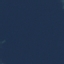
Land use / land cover: SeaLake